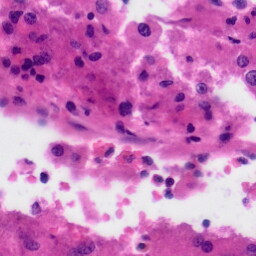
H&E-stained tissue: Liver